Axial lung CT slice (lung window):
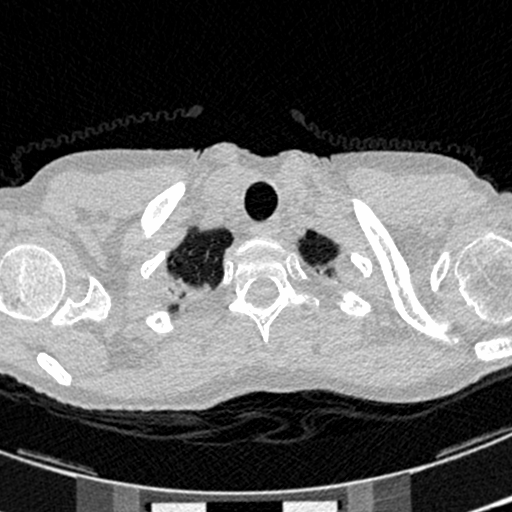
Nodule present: no